如图，平面内的两条相交直线$OP_1$和$OP_2$将该平面分割成四个部分I、II、III、IV（不包括边界）。若$\overrightarrow{OP}=a\overrightarrow{OP_1}+b\overrightarrow{OP_2}$，且点$P$落在第III部分，则实数$a$、$b$满足（ ）

\vspace{1em}
\noindent
\begin{enumerate}
    \item $a>0,\ b>0$;
    \item $a>0,\ b<0$;
    \item $a<0,\ b>0$;
    \item $a<0,\ b<0$.
\end{enumerate}
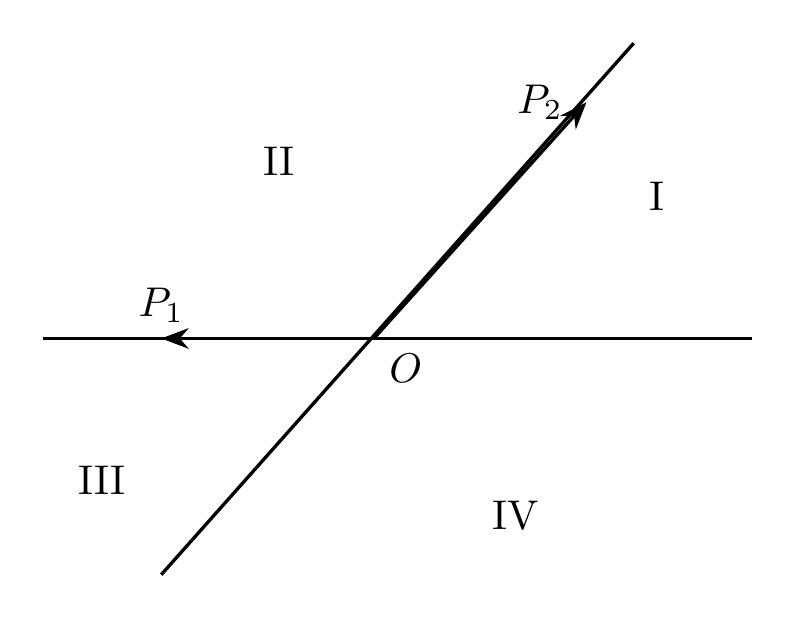
【解答】
\vspace{1em}
\noindent
\textbf{【答案】} B

\vspace{1em}
\noindent
\textbf{【分析】} 根据向量的加法法则，结合共线即可求解。

\vspace{1em}
\noindent
\textbf{【详解】} 由点$P$落在第III部分，所以$\overrightarrow{OP}=\overrightarrow{OA}+\overrightarrow{OB}=a\overrightarrow{OP_1}+b\overrightarrow{OP_2}$，如下示意图，由于$\overrightarrow{OA},\overrightarrow{OP_1}$方向相同，$\overrightarrow{OB},\overrightarrow{OP_2}$方向相反，所以$a>0,\ b<0$，故选：B

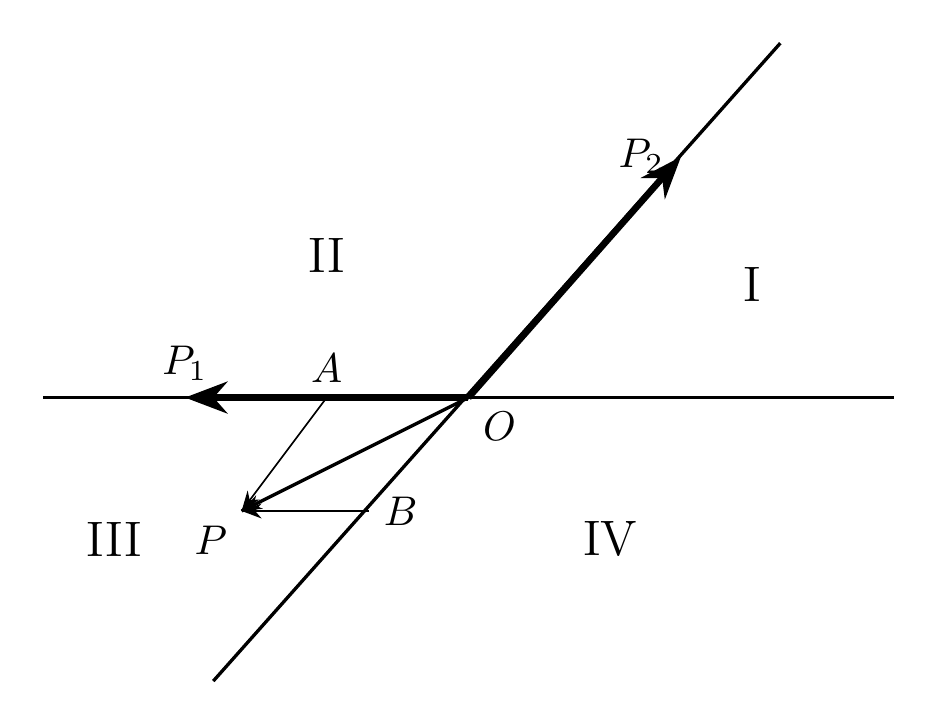